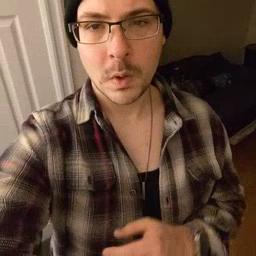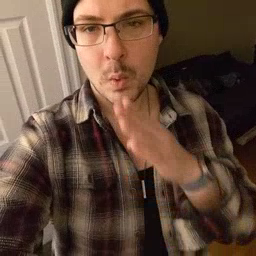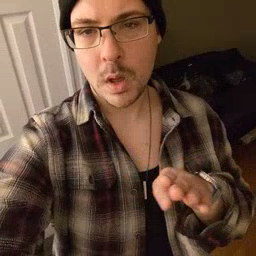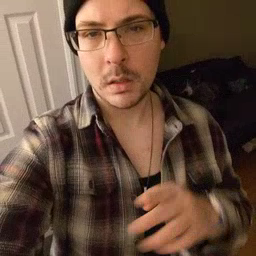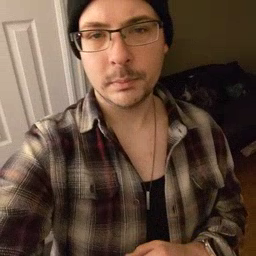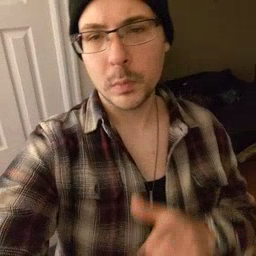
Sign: quiet